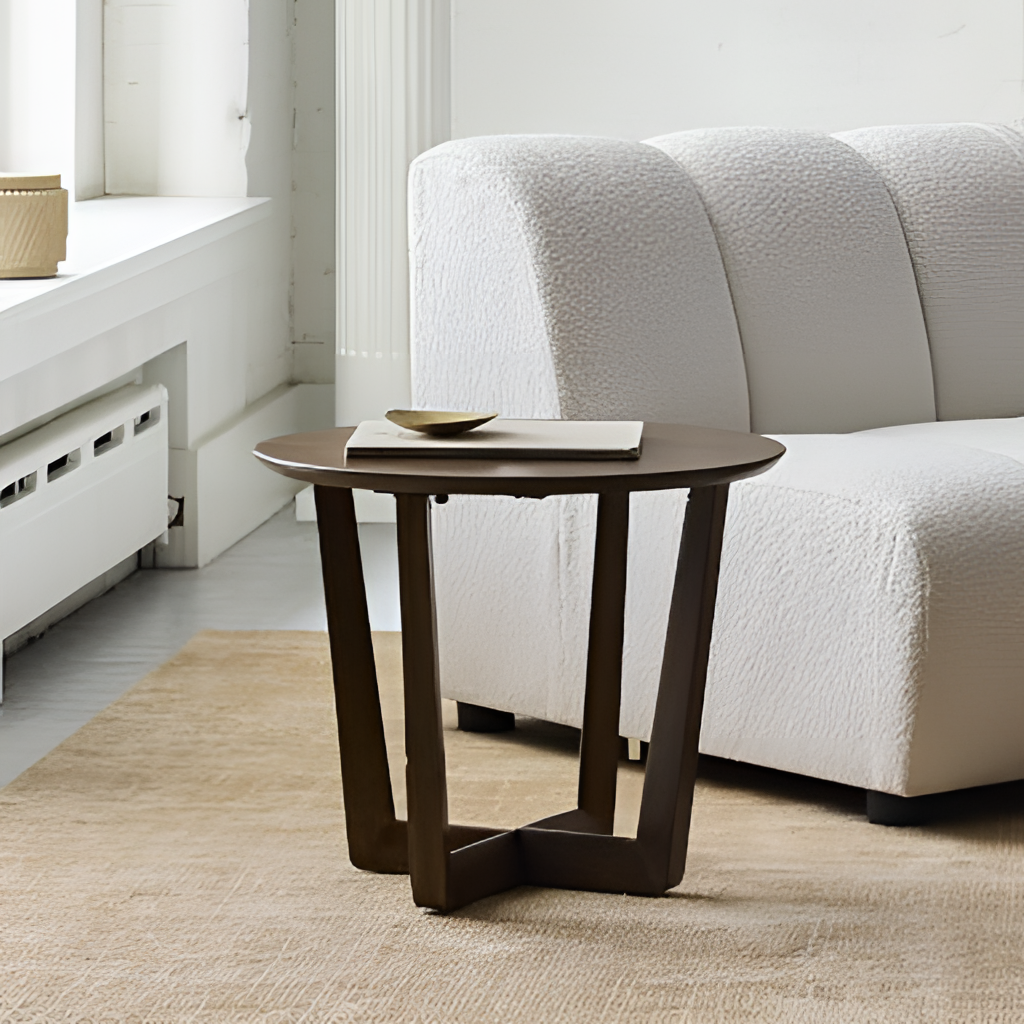
fabric sofa, living room, beige rug flooring, with textured pattern, paint wallpaper, with solid pattern, modern